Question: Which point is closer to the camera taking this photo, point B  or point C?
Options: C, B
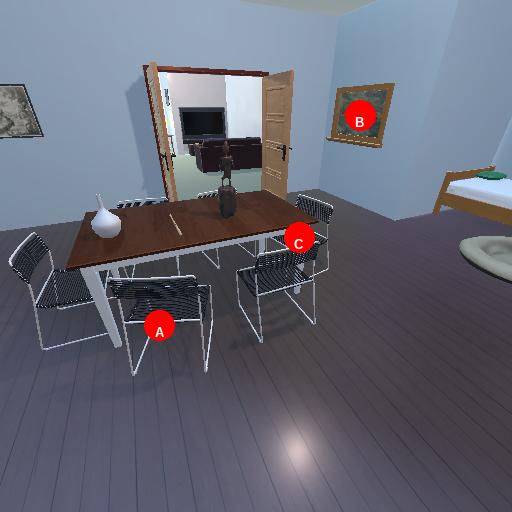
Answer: C